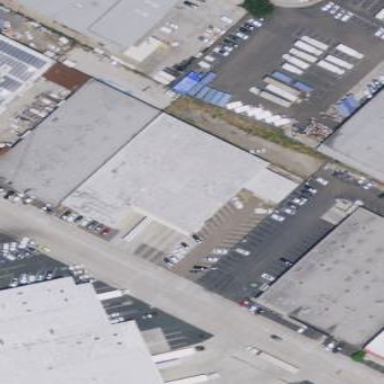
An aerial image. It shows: Industrial building.